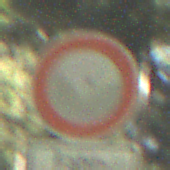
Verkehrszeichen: VerbotFahrzeugeAllerArt
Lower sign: SonstigeFahrzeugePersonengruppenFrei4
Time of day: MorningAfternoon
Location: Outdoor (Nature)
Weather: Clear
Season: NotSpecified
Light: Natural